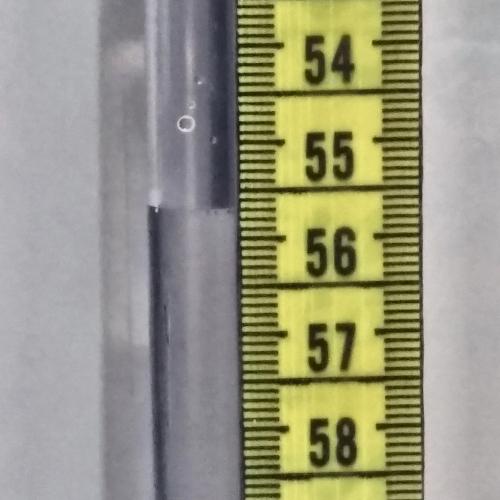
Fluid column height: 55.7 cm